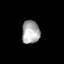
Tissue: skin
Cell type: Myeloid cells
Senescence score: 0.8088
Nuclear area (px): 410
Mean DAPI intensity: 168.61